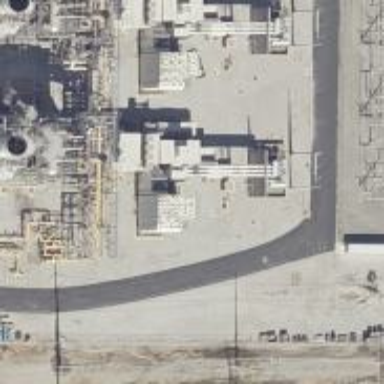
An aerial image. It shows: Generator powered by gas. It is combined cycle generator.